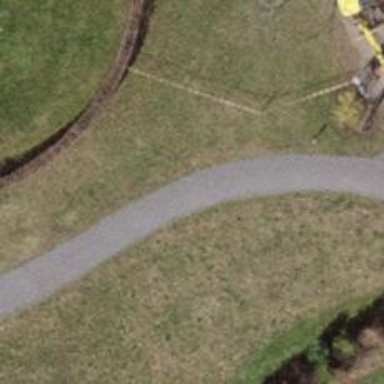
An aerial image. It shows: Compacted footway.